Interaction volume radius: 5 \u00c5
Interaction volume height: 20 \u00c5
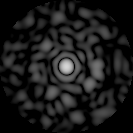
Disorder parameter: 0.84